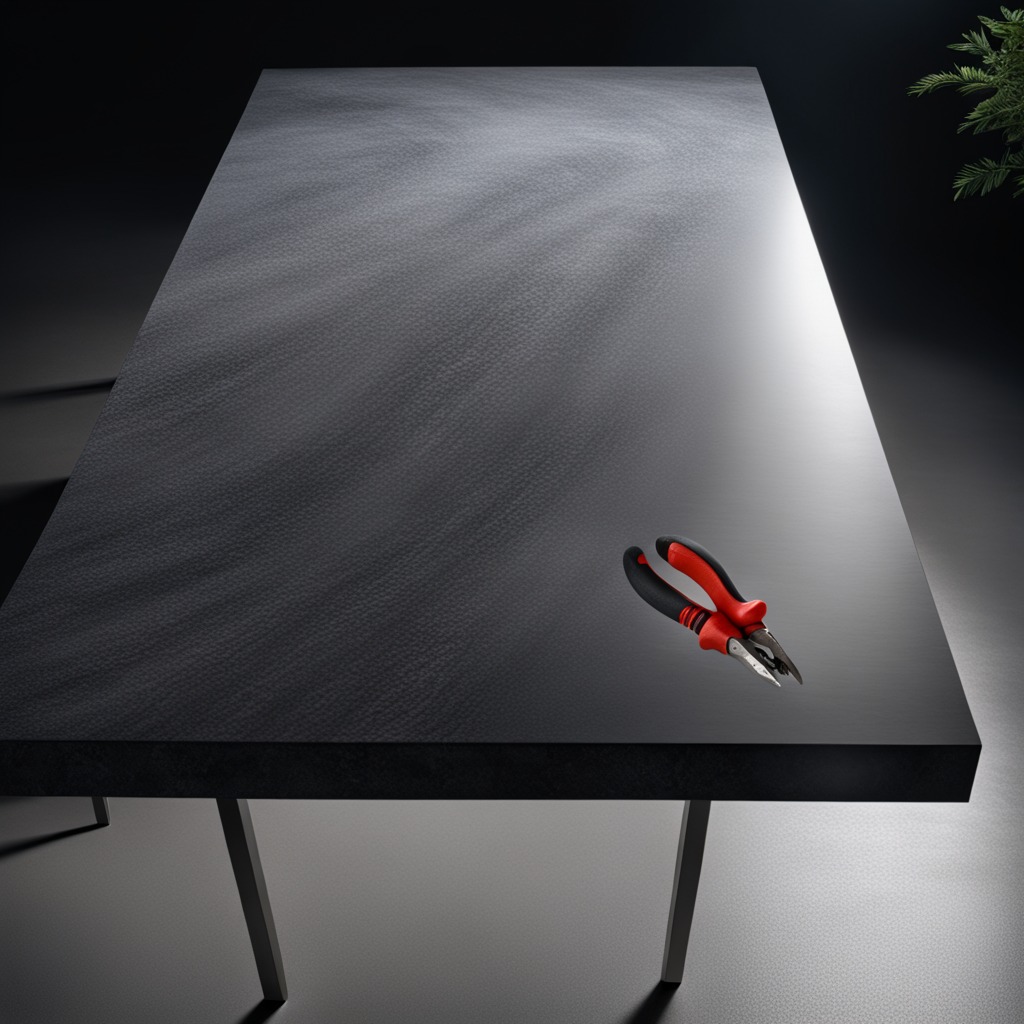
A plier is lying on a clean granite table inside a workshop at night dim ambient light soft shadows worn but